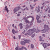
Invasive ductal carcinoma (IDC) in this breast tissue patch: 1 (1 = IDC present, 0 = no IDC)